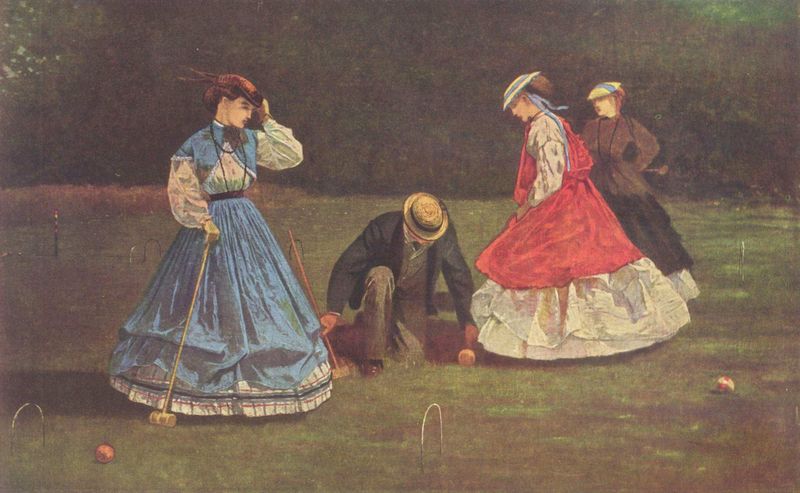
Titel: Croquetspiel
Künstler: Winslow Homer
Standort: Chicago (Illinois)
Institution: The Art Institute of Chicago
Schlagwörter: blau, dunkel, gemälde, gruppe, mann, schatten, weiß, bäume, frauen, grün, impressionismus, menschen, braun, damen, frau, handschuh, hell, hut, hüte, kleid, kleider, licht, männer, schwarz, gras, gürtel, park, rasen, rot, wiese, ball, gesellschaft, herren, schleife, anzug, halten, kleidung, mensch, herr, ebene, wind, schleifen, england, wald, garten, sommer, bogen, stab, kette, spielen, strohhut, freizeit, sport, jackett, weste, tor, spiel, vier, bücken, spaziergang, draußen, knien, bälle, kugel, kugeln, sonntag, tore, schläger, knieend, knieen, landpartie, reifrock, golf, vergangenheit, boccia, boule, bägen, polo, unterröcke, prüfen, cricket, kricket, krickett, partie, ände, crocket, krocket, crickett, gürtel4, krokett, krikett, criquet, krockett, criket